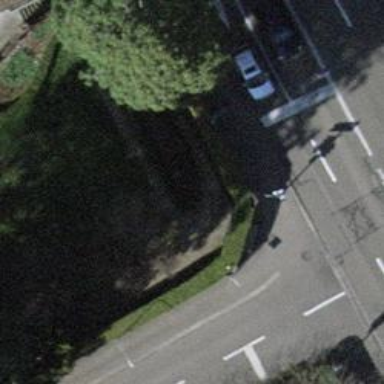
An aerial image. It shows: Power utility street cabinet.